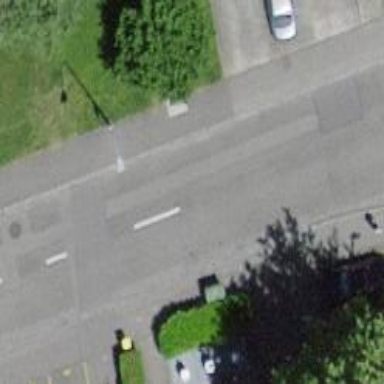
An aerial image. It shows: Residential road with sidewalks on both sides.